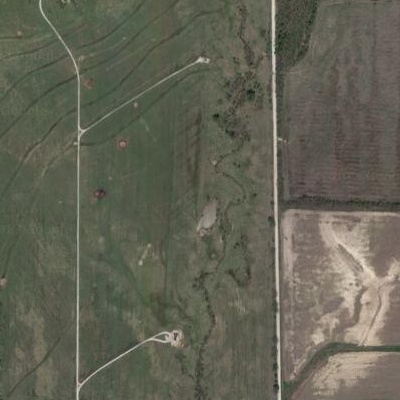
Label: aGrass